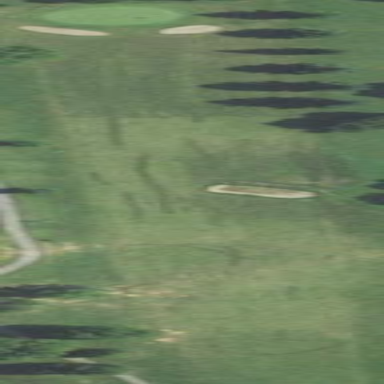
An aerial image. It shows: Grassy area designated as golf fairway.